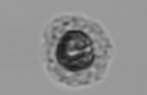
Label: Emiliania_huxleyi